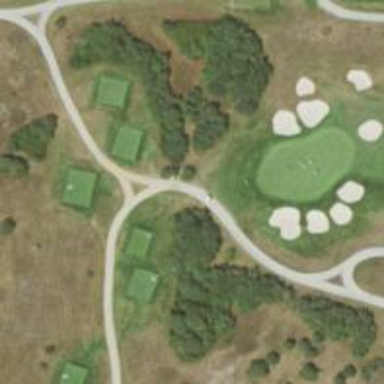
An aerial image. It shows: Path used for both walking and golf.